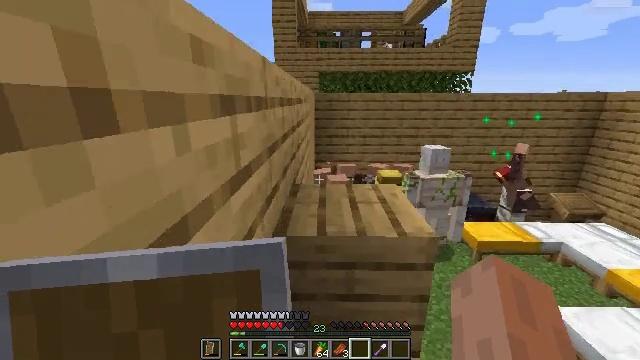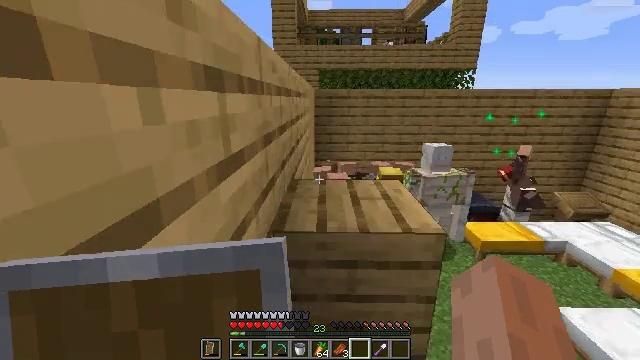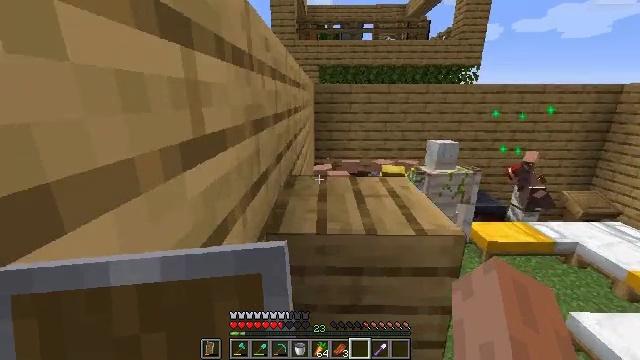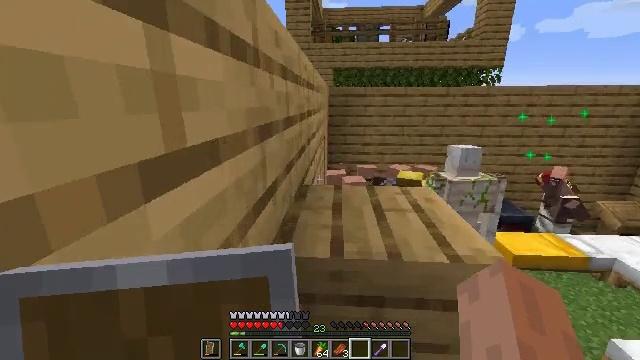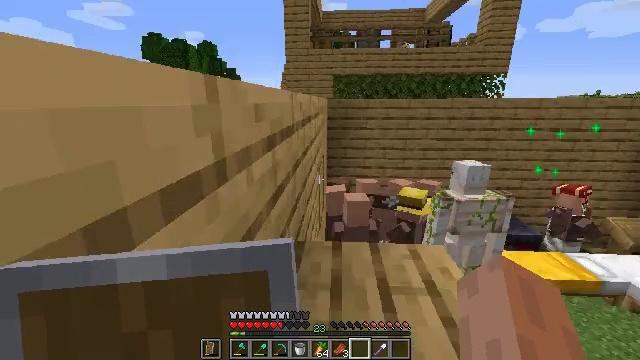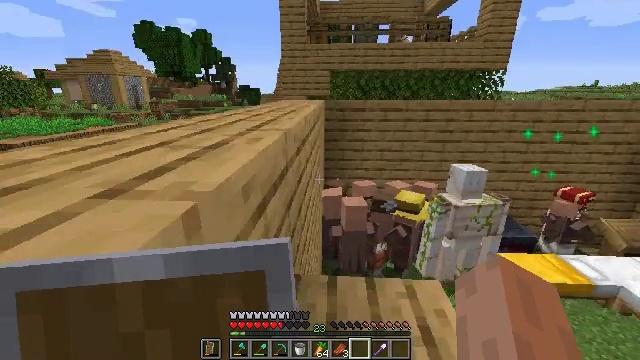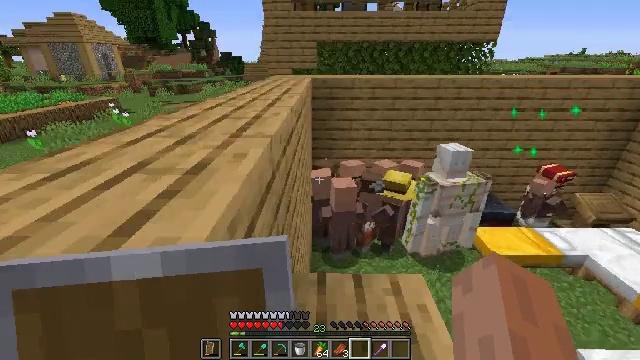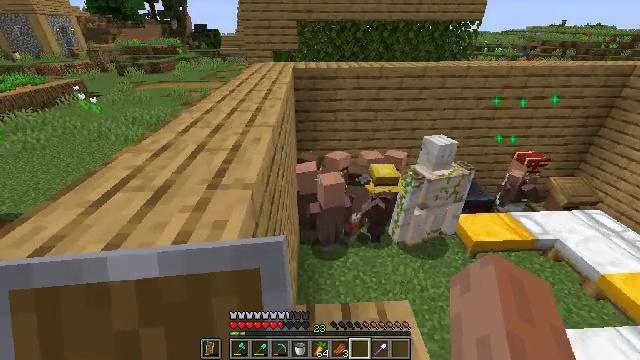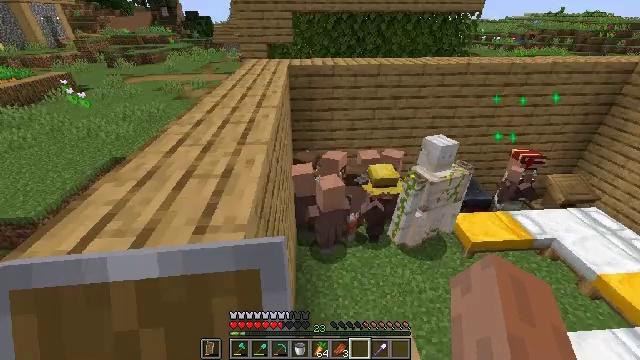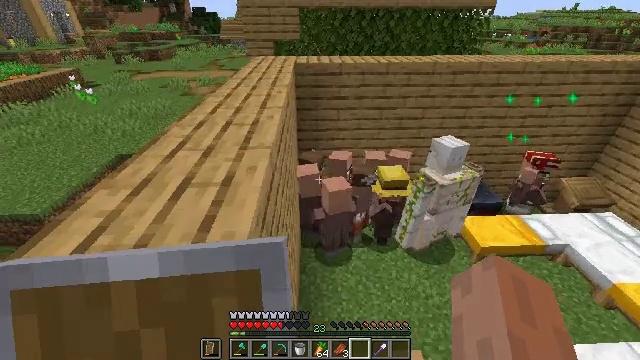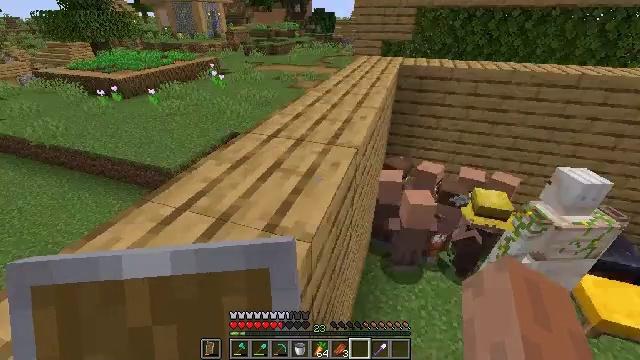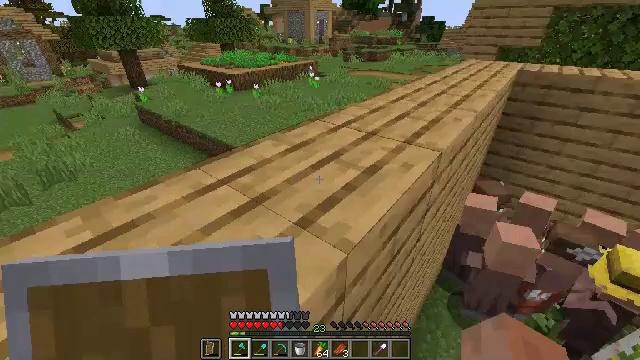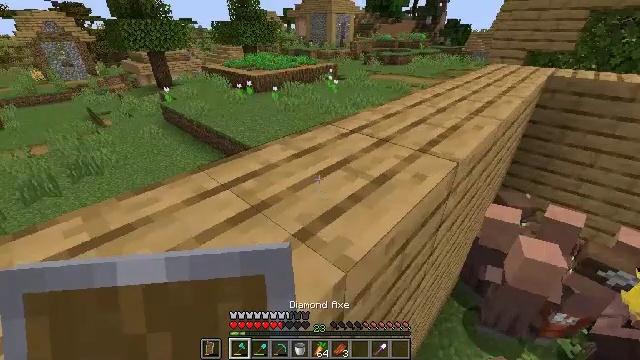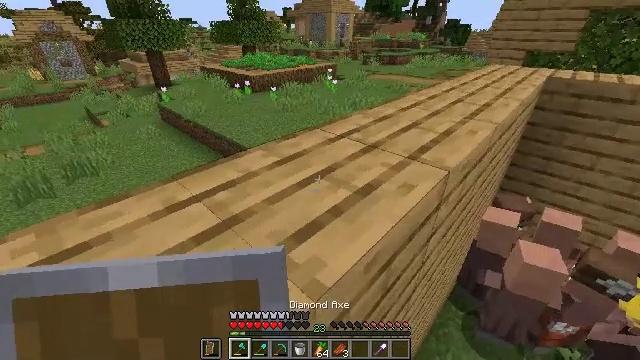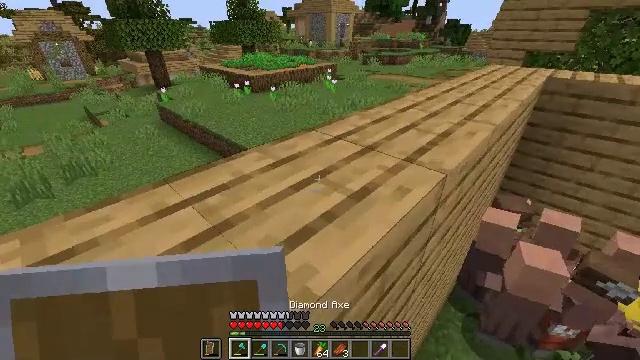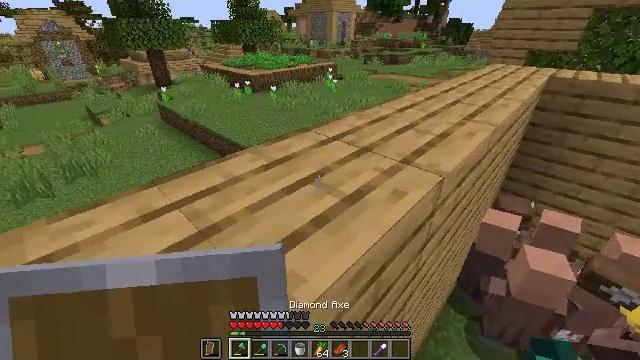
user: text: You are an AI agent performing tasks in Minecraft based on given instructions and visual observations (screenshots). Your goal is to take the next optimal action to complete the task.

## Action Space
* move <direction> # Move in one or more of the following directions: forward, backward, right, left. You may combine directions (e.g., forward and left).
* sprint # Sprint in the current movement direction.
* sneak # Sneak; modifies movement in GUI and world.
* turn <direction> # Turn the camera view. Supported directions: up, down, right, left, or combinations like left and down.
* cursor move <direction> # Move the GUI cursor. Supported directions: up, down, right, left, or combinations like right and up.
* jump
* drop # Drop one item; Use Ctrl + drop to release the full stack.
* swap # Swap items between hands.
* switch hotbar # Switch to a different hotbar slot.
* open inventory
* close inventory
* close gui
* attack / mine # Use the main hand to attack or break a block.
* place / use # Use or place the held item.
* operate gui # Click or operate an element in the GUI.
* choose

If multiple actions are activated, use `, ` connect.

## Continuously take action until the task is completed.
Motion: motion action
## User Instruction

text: Remove an iron shovel from the inventory.
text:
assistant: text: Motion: move forward, sprint, jump
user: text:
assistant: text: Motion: move forward, sprint, jump
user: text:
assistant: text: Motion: move forward, sprint, turn left, jump
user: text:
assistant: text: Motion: move forward, sprint, jump
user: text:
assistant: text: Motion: move forward, sprint, turn down, jump
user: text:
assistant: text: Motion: move forward, sprint, turn right and down, jump
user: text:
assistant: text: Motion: move forward, turn right and down
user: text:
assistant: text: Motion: move forward, turn down
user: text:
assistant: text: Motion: turn left
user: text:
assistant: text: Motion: turn left
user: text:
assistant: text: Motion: turn left and up, switch to hotbar 1
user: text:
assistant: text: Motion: turn left, switch to hotbar 1
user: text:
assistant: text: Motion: no_op
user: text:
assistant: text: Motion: no_op
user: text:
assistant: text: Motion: no_op
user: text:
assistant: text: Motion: turn right and down
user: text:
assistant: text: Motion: turn right and down
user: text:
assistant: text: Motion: turn right
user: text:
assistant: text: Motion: turn right
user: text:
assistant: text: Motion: no_op
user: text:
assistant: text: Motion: sneak
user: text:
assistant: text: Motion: sneak
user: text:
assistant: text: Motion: sneak
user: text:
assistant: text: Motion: sneak
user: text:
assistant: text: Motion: sneak, turn up
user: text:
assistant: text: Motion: move forward, sneak, turn up
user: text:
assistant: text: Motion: move forward, sneak
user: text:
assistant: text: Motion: move forward, sneak
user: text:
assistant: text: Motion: move forward, sneak
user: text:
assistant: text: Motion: move forward, sneak